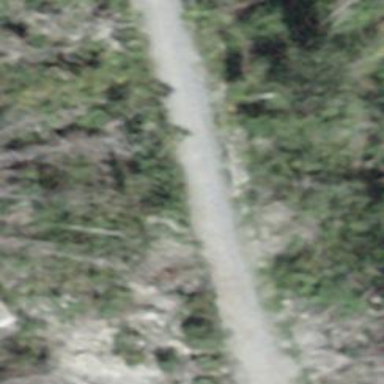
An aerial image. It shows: Compacted path.